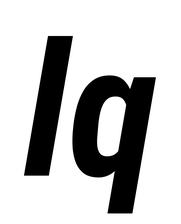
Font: Roboto-Italic_Condensed_Bold_Italic